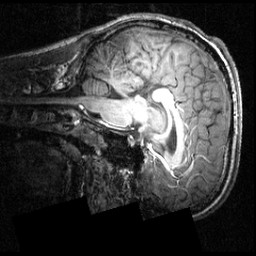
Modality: T1w
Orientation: sagittal
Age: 19
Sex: male
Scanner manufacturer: siemens
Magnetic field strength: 3.951 T
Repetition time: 1.5 s
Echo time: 0.00335 s